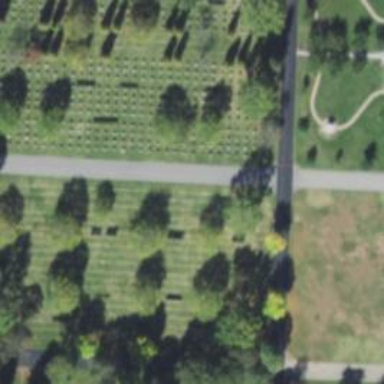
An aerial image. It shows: Historic memorial located in graveyard.